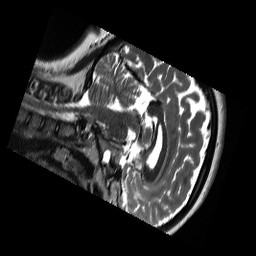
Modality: T2w
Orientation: sagittal
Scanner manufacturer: siemens
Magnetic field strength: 3 T
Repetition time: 13.52 s
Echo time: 0.088 s